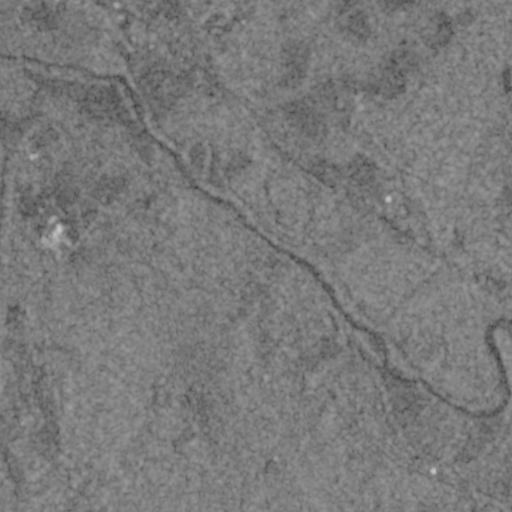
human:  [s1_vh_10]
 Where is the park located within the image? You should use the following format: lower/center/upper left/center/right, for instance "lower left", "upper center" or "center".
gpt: The park is located in the center left of the image.
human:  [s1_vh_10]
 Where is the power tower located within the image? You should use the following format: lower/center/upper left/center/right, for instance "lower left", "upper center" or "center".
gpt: The power tower is located in the upper left of the image.
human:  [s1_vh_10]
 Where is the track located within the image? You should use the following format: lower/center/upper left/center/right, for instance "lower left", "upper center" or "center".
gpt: The track is located in the center left of the image.
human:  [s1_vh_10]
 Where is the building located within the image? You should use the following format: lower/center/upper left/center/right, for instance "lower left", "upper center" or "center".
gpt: The building is located in the lower left of the image.
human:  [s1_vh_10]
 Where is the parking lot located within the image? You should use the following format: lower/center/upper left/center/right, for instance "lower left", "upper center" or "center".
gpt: There is no parking lot in the image.

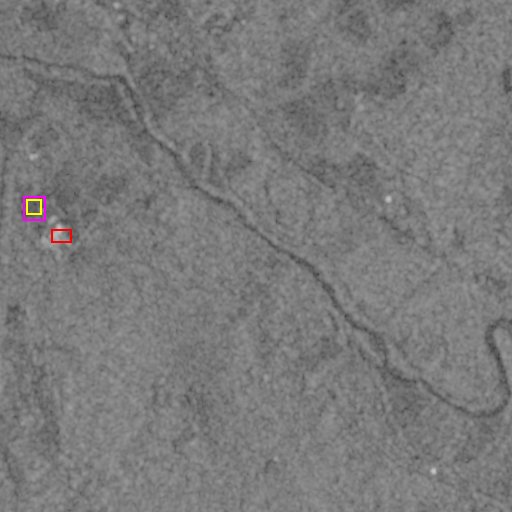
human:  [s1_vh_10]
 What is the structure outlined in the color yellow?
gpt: The structure outlined in yellow is a park.
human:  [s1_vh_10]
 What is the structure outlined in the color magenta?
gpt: The structure outlined in magenta is a track.
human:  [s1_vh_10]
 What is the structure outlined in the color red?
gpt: The structure outlined in red is a building.
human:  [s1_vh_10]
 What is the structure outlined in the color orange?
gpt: There is no orange outline.